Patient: sex M, age 46
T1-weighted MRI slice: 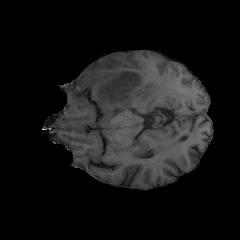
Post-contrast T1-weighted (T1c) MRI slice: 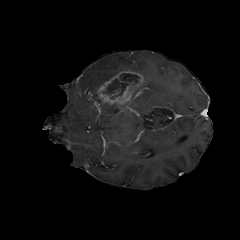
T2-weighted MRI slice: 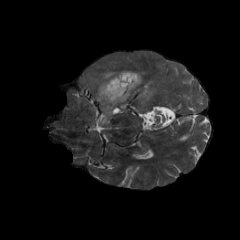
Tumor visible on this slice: yes
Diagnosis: Glioblastoma, IDH-wildtype
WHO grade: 4